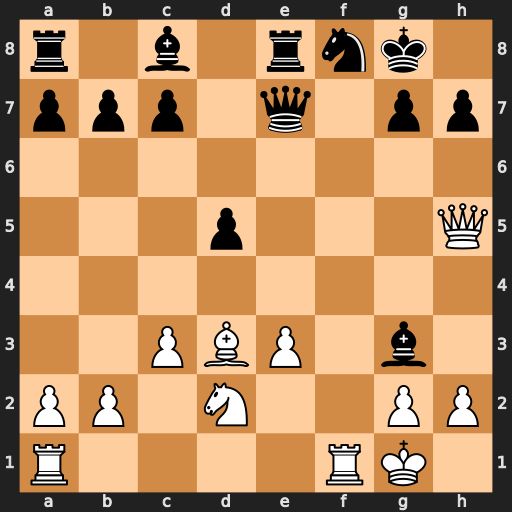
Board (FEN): r1b1rnk1/ppp1q1pp/8/3p3Q/8/2PBP1b1/PP1N2PP/R4RK1
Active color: w
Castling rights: -
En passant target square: -
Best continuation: Rxf8+ Kxf8 Rf1+